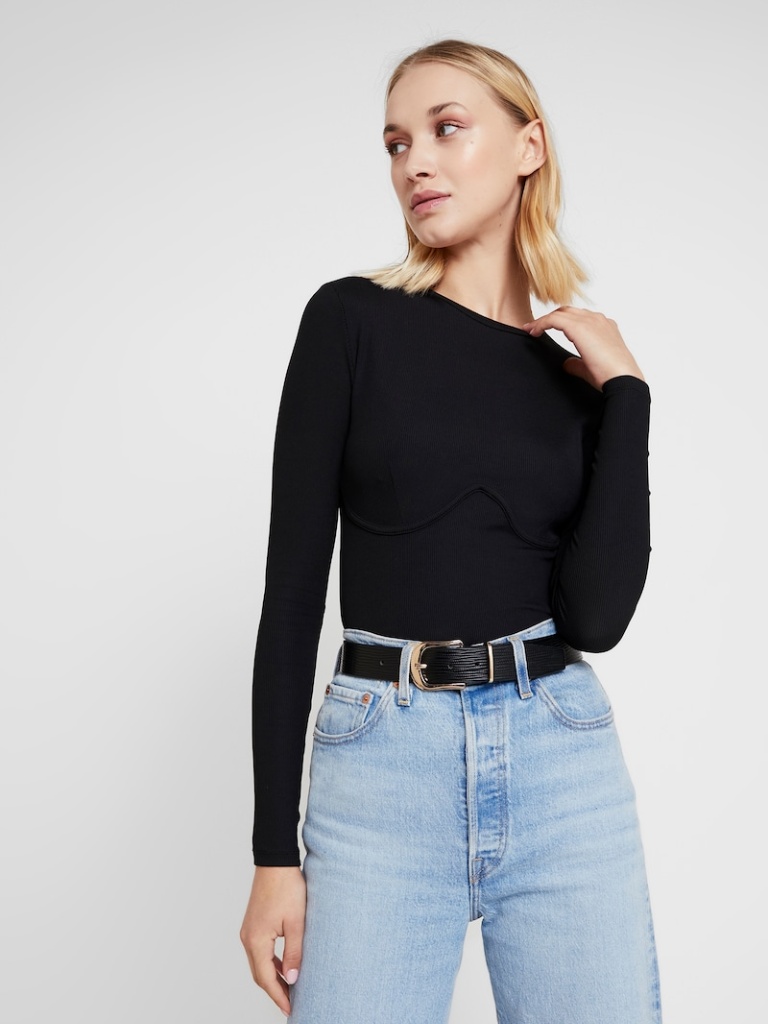
knit tight a long-sleeved with the sleeves down hip length Fully Tucked in crew t-shirt